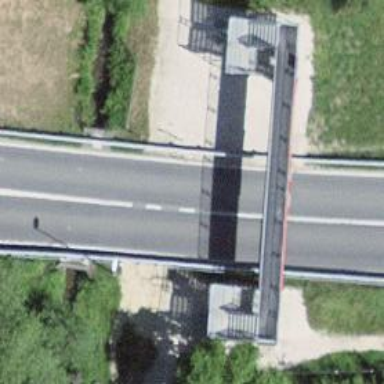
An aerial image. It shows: Guard rail.